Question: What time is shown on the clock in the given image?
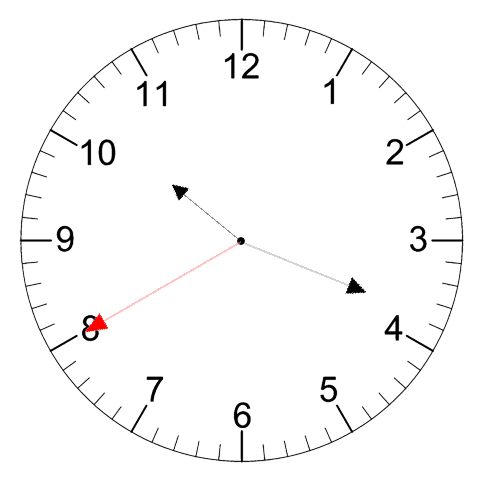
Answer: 10:18:40